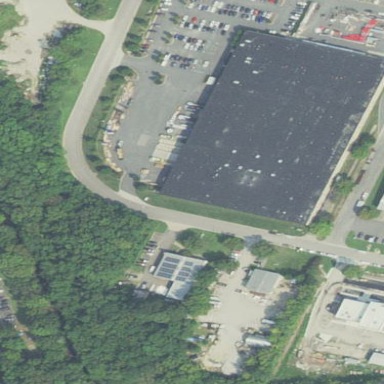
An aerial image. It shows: Industrial building.